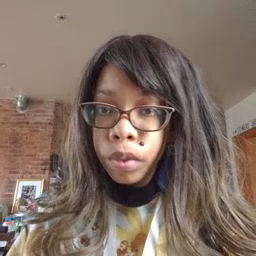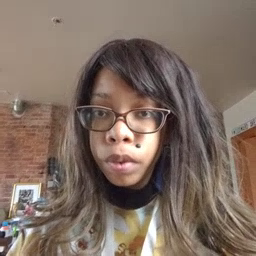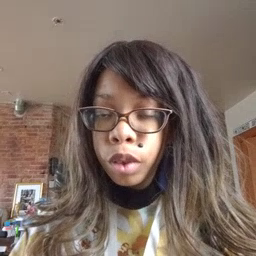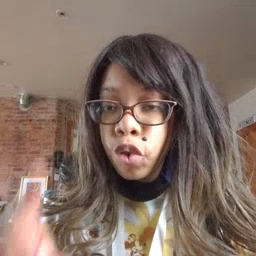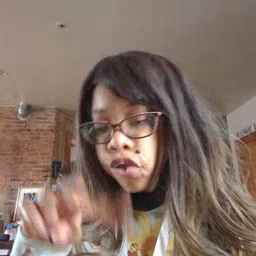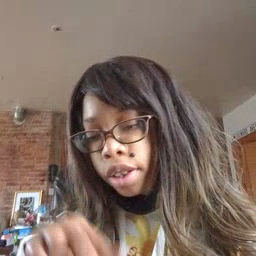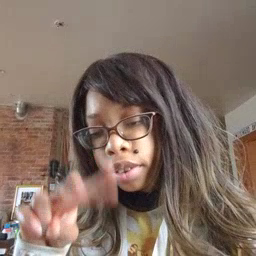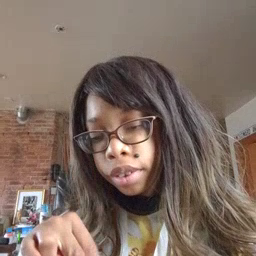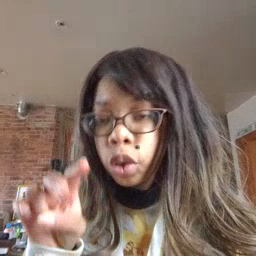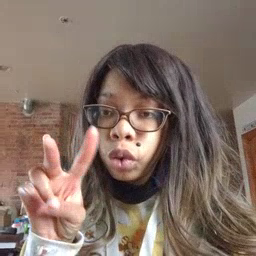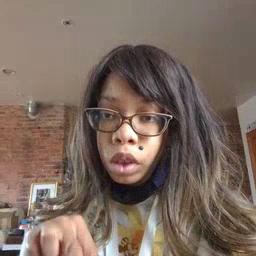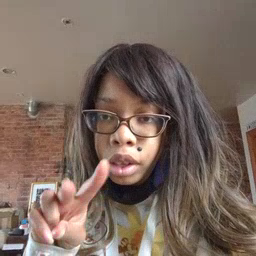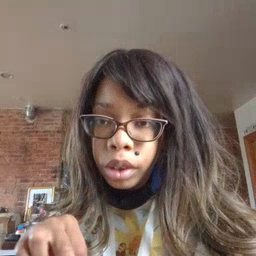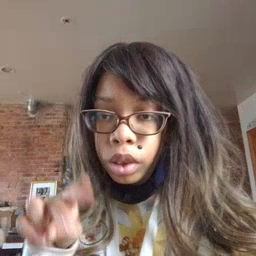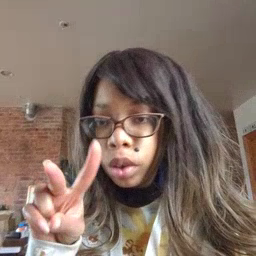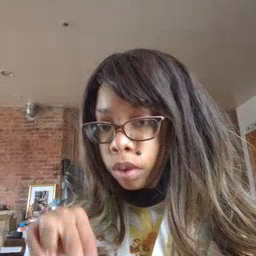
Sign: read